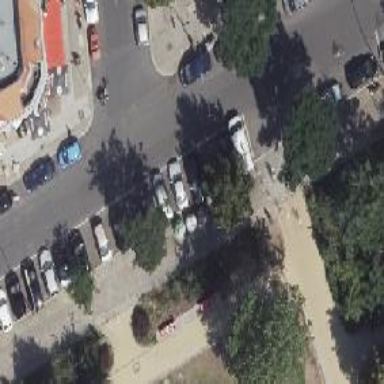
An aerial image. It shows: Unmarked crossing on footway.